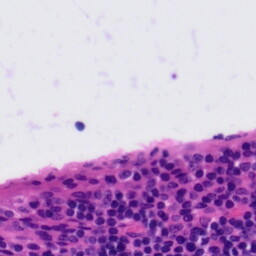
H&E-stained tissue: Tonsil